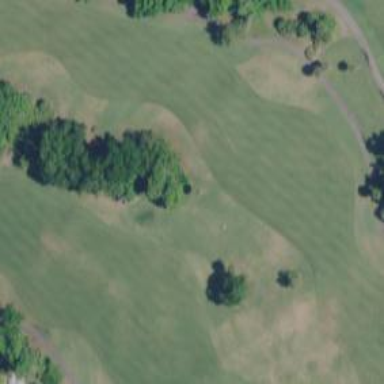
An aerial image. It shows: Golf fairway surrounded by grass.